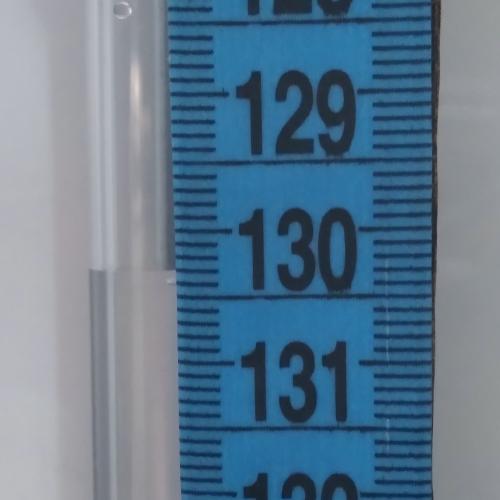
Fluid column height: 130.3 cm